Aerial crown-view tile of a tropical tree (Barro Colorado Island, Panama), acquired 20250818:
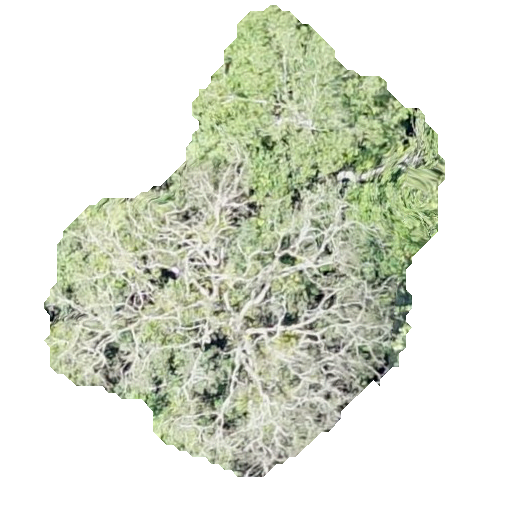
Species: Cordia alliodora
GBIF accepted scientific name: Cordia alliodora
Crown area: 163.645 m²